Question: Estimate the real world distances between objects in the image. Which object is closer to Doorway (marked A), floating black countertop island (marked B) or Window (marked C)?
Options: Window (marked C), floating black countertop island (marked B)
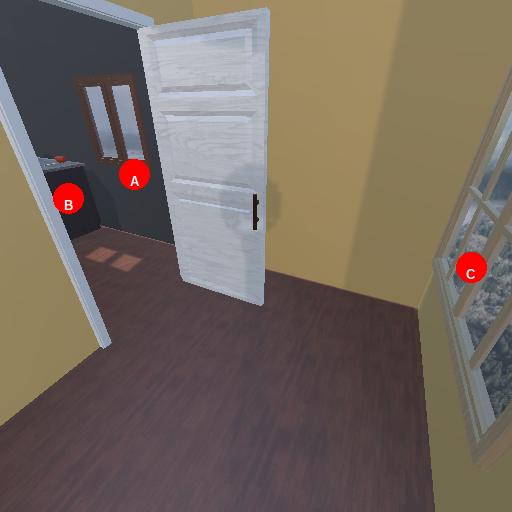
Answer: Window (marked C)